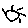
Label: sun